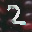
Label: 2